Question: How can I do this "grouping" animation like Apple mail or the Gmail iPad app?
Does this need to be hard coded, and completely done with the animation framework, or does Apple expose an API for this to be done. I checked the developer docs, and I don't see anything like this. But Gmail was able to exactly replicate Apple's animation, and that's why I am curious to know if it can be done in an easier way.

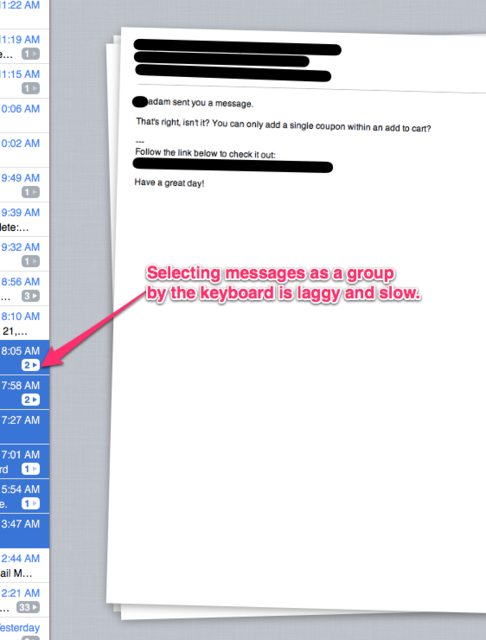
Answer: I am 95% sure Apple does not have a UIStackOfPaperViewController or anything like that. You would have to code this up yourself.
Conceptually, it isn't too complicated: a background view with a texture, and each subview tilted at a random angle and a drop shadow beneath. You could do the drop shadow by drawing a gradient in a view around the "real" view. Core Animation's default behaviors would probably do the right thing, e.g. if you create the page view off screen and then set the final location, it will fly onto the stack pretty much how you would like it.
If you don't need support for releases earlier than iOS 6, there's probably good stuff in the Collection View Controller to make this easier.
Hopefully that's enough information to get you started, but your question is really broad. It's difficult to answer "How do I do X?" if you don't specify your starting point, or answer "How can I do this in an easier way?" if you don't specify what you think the hard way is first.